Interaction volume radius: 5 \u00c5
Interaction volume height: 30 \u00c5
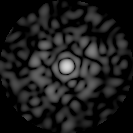
Disorder parameter: 0.8721